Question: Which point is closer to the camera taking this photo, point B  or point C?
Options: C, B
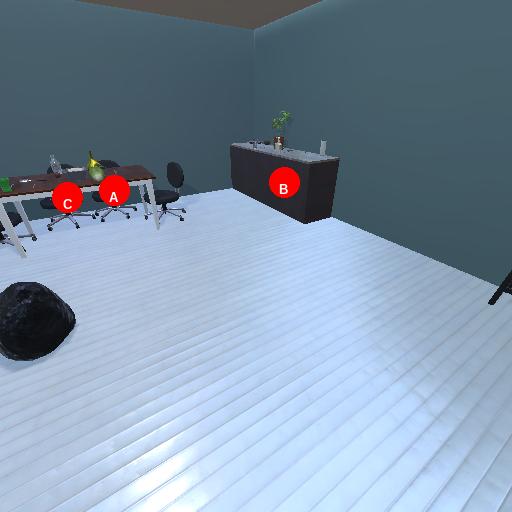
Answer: C